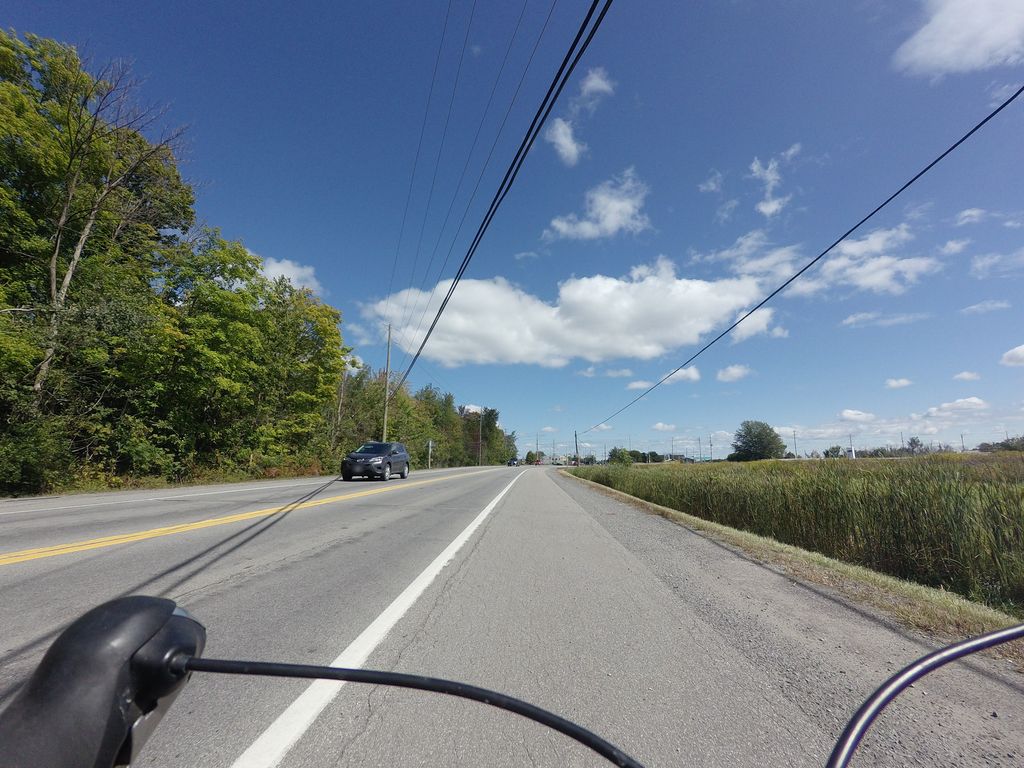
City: ottawa-gatineau